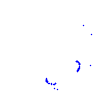
Particle: proton